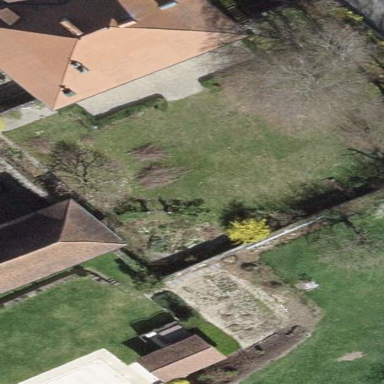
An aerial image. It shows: Residential garden.